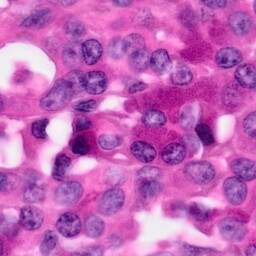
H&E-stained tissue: Pancreatic